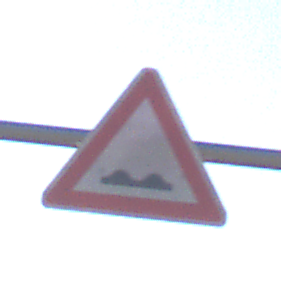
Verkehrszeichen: UnebeneFahrbahn
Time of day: SunriseSunset
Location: Outdoor (Nature)
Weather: Clear
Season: NotSpecified
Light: Natural